Question: I would like to remove the text from the chart axis? Is it possible? How? Thanks
MPAndroidChart lib
[
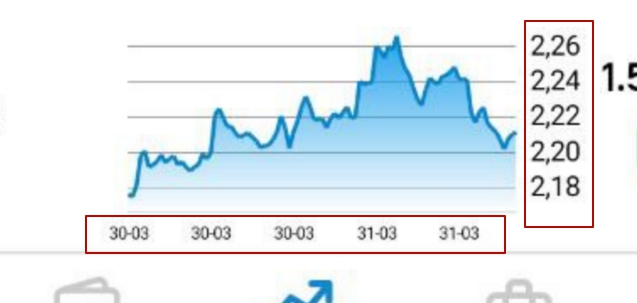
Answer: '''
chart.xAxis.setDrawLabels(false)
chart.axisRight.setDrawLabels(false)
'''